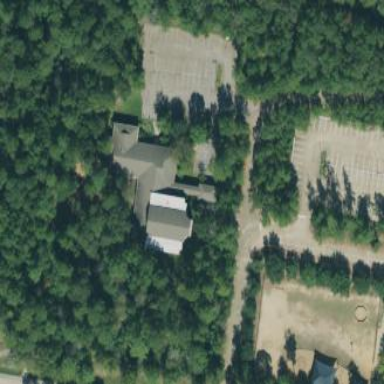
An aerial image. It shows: Building that serves as place of worship.